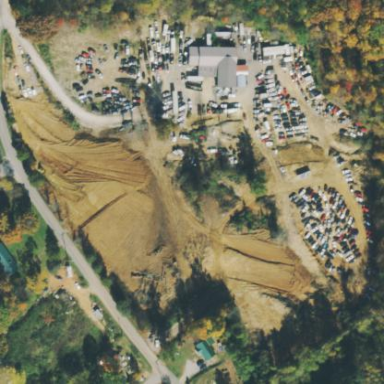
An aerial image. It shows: Scrap yard situated in industrial area.